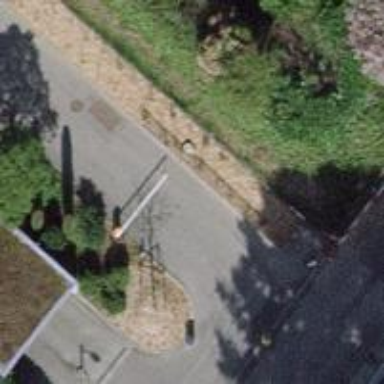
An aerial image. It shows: Lift gate barrier.